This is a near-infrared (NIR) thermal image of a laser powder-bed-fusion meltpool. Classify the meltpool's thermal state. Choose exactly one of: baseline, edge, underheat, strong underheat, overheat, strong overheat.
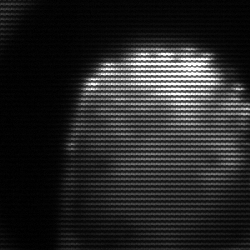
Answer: edge